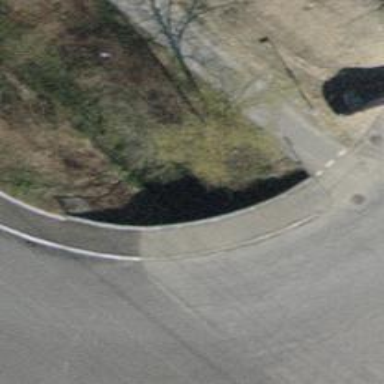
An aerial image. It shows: Tunnel.